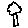
Label: tree